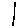
Label: line